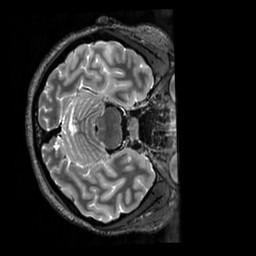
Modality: T2w
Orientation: axial
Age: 24
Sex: female
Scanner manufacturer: siemens
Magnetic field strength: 3 T
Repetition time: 3.2 s
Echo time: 0.728 s